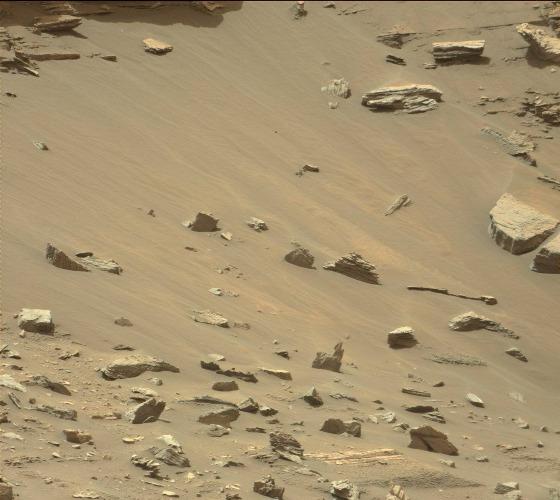
Terrain classes present: Bedrock, Gravel / Sand / Soil, Rock, Shadow